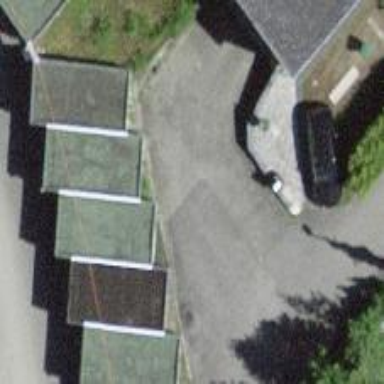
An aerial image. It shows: Garage building.